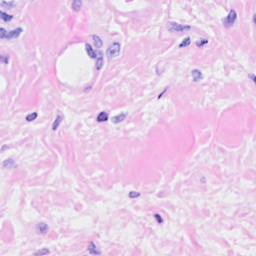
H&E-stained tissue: Breast